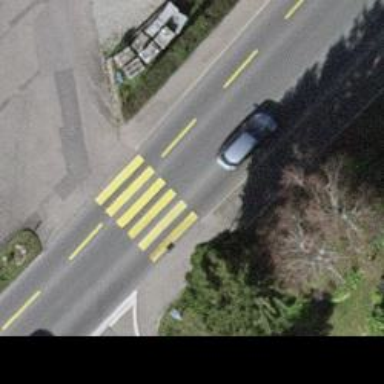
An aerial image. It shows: Marked crossing on the road.